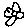
Label: flower